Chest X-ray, AP view. Patient: 56 years old, sex M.
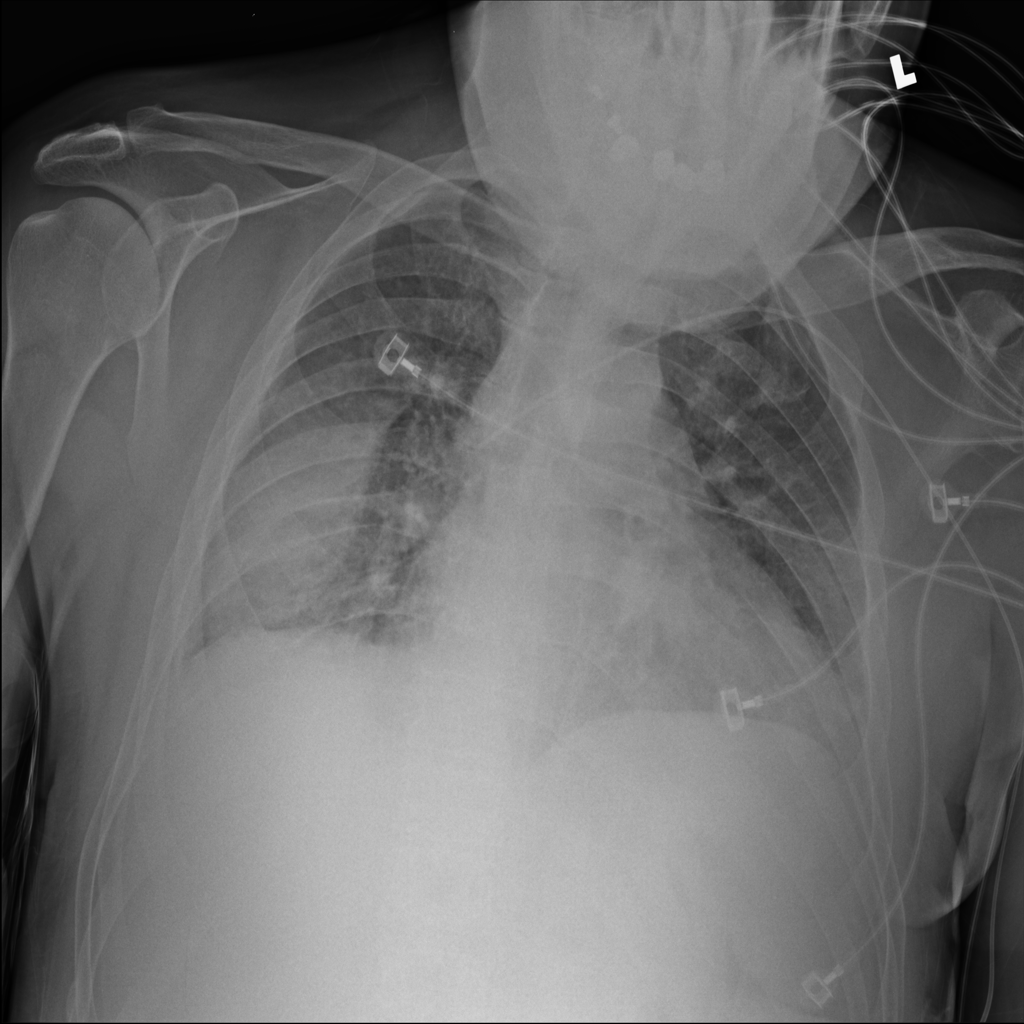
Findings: Effusion